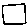
Label: square